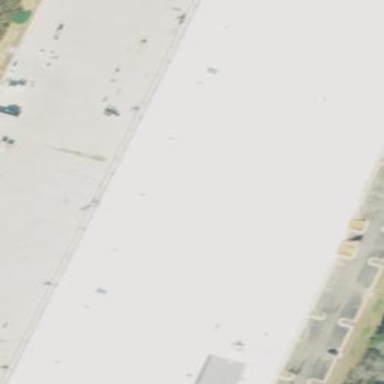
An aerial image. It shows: Warehouse building.